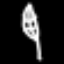
Label: leaf